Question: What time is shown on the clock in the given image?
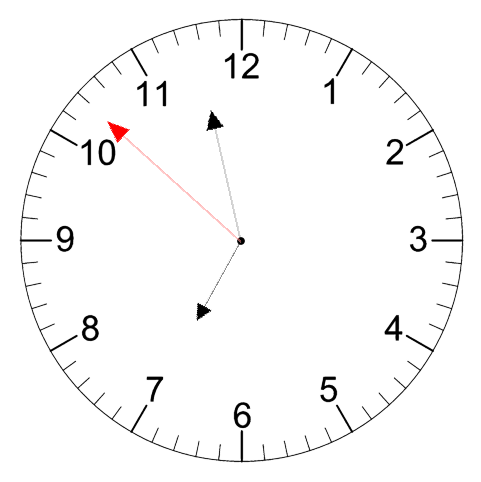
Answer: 06:57:52